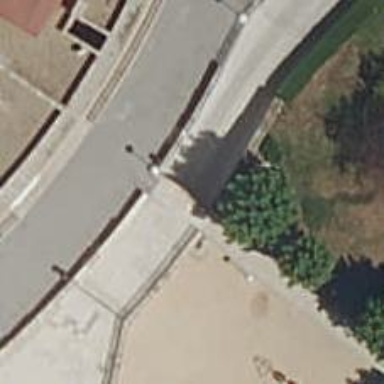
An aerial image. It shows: Retaining wall.